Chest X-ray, PA view. Patient: 63 years old, sex F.
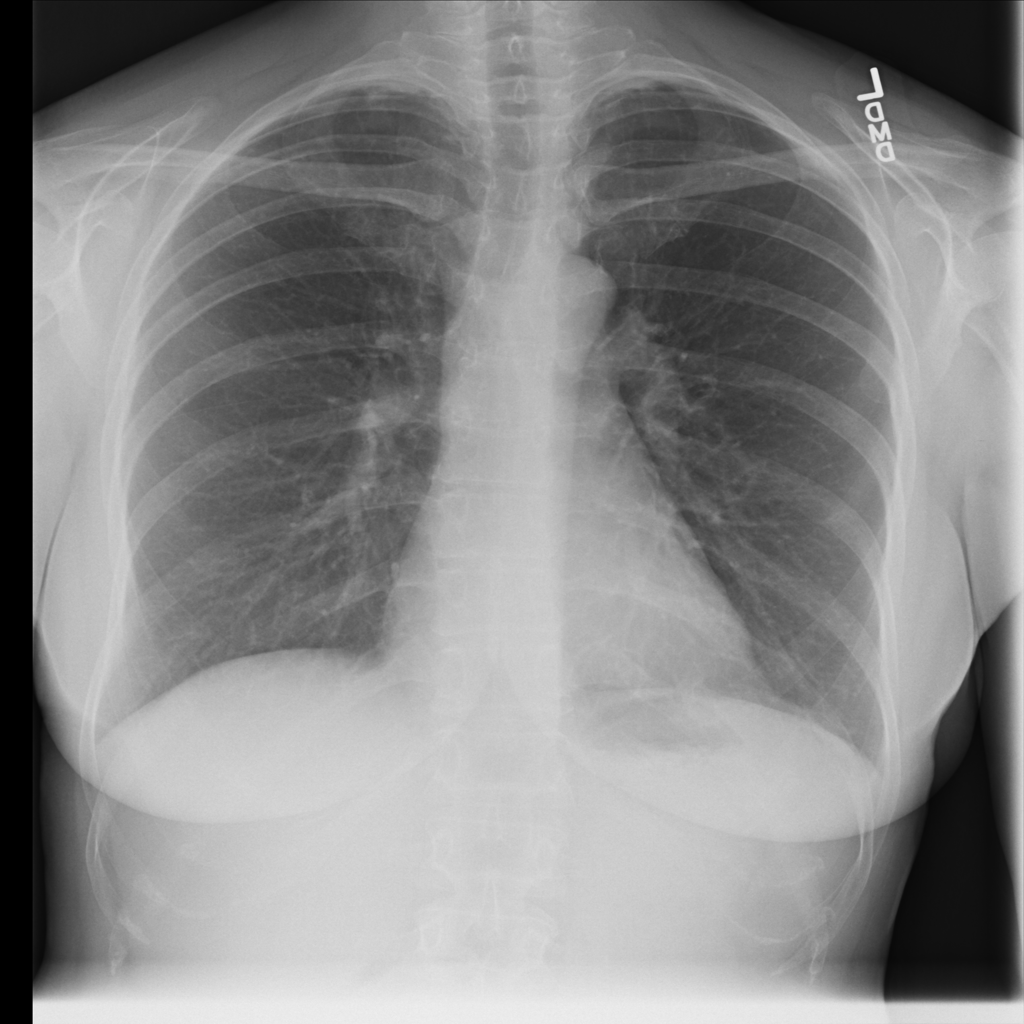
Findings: Pleural_Thickening